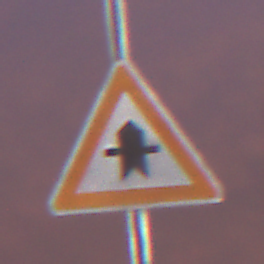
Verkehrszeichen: Vorfahrt
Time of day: SunriseSunset
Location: Outdoor (Urban)
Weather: PartlyCloudy
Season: NotSpecified
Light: Artificial